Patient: sex F, age 43
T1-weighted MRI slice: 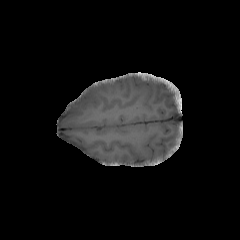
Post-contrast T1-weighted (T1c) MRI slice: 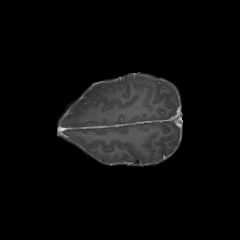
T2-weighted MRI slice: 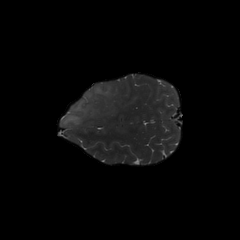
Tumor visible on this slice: yes
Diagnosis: Astrocytoma, IDH-mutant
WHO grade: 3